Question: I'm in Java programming (I'm on my first year at uni). I've got an assessment where I need to create 3 classes. In one of the classes I need to have a constructor with a parameter of String type. It needs to allow me to create a new object (pack of crisps) in which I am supposed to state the flavour of it.
Whenever I try to create the object I get the textbox where I can type in the flavour of crisps but when I press ok I get the error (e.g. ) Cannot find symbol - variable bbq.
I had a similar example before which took int type and it worked fine.
When I compare my code with other - working examples - I really can't find what I am doing wrong.
I would appreciate if someone could advise.
'''
public class PackOfCrisps
{
private String flavour;
private int numOfCrisps;
private boolean open;
/**
* Constructor for a single pack of crisps.
*/
public PackOfCrisps(String newFlavour)
{
flavour = newFlavour;
numOfCrisps = 10;
open = true;
}
/**
* Return whether the packet is empty.
*/
public boolean isEmpty()
{
if (numOfCrisps == 0)
{
return true;
} else
return false;
}
/**
* Return whether the packet is closed.
*/
public boolean isClosed()
{
return open;
}
/**
* Change the boolean value of 'open' variable.
*/
public void open()
{
open = !open;
}
/**
* Return the flavour of the packet of crisps.
*/
public String getFlavour()
{
return flavour;
}
/**
* Decrease the number of crisps by 1 until the packet is empty.
*/
public void eatCrisps()
{
if (open)
{
System.out.println("Need to open the packet first!");
} else if ((numOfCrisps > 1) && (numOfCrisps <= 10)){
numOfCrisps = numOfCrisps - 1;
System.out.println(numOfCrisps);
} else {
System.out.println("The packet is empty!");
}
}
'''
}
UPDATE
I'm using BlueJ for my programming.
I would imagine that it must be something pretty 'simple' that I am missing because it is my 3rd week at university and we literally started from scratch.
UPDATE 2
I'm sorry if my answers don't always describe everything 100% but because I'm still a noob at programming I am bound to miss some info. I think this would be the answer to your question: because I use BlueJ, when I have a class in compiler (I believe displayed in a class diagram) I just right-click it and choose "new PackOfCrisps(String newFlavour)" and then I get the box in which I can type in crisps flavour but when I press 'Ok' I get error message.

I tried to play with other options to see if I can get any more info but with no success.
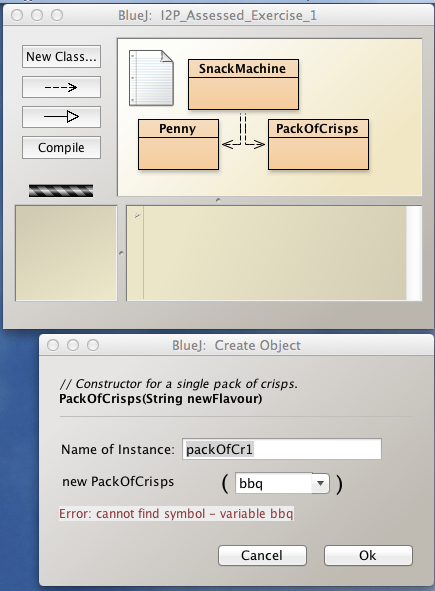
Answer: Note: This was a comment above, but I am "elevating" it to an answer.
Based on your Update 2 and the screenshots above here is my guess.
The text box that BlueJ pops up probably allows you to type in a variable name or a string. If you want it to be a string then type in "BBQ" with the quotes.